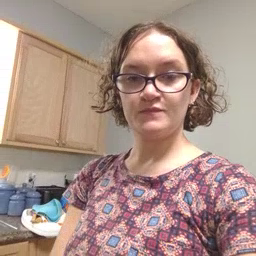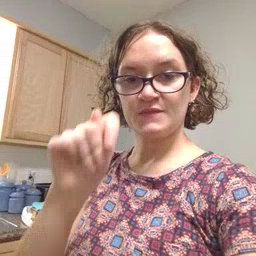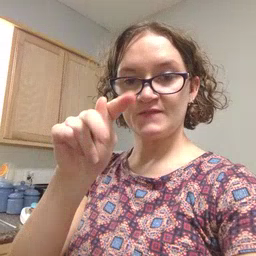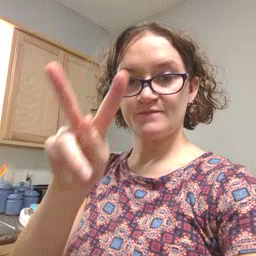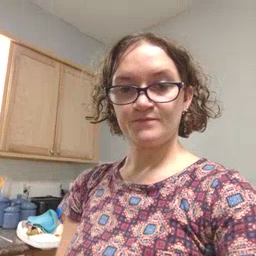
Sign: TV